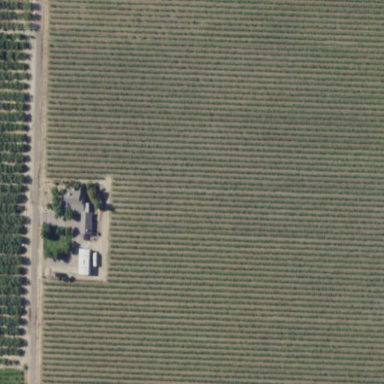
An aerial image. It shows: Vineyard.